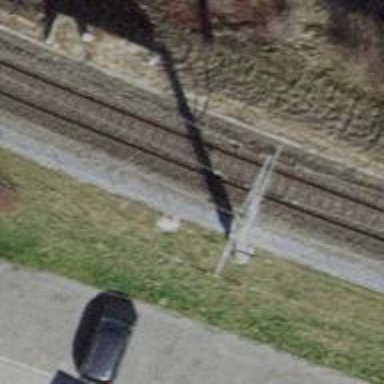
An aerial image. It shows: Concrete power pole.